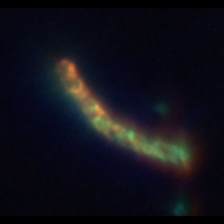
Taxon: Guinardia
Group: Diatoms